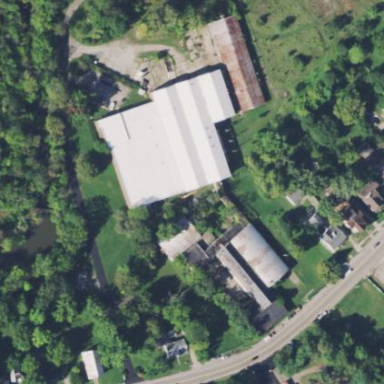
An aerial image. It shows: Industrial building.